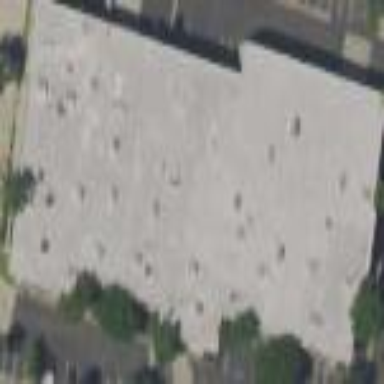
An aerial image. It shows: Commercial building.